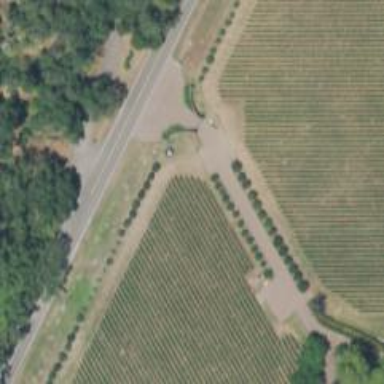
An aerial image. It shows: Vineyard growing wine grapes.